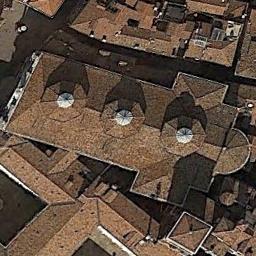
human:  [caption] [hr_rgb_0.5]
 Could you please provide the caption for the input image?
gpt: The church with three red circular roof is surrounded by many buildings .

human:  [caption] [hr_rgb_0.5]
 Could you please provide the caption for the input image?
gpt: The church with three circular domes and the rest of the church has some orange roofs .

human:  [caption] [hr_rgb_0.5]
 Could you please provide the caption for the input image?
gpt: A brown-roofed church with several domes on the main house in the middle .

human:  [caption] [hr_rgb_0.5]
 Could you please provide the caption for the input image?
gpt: This is a church with a roof like three umbrellas .

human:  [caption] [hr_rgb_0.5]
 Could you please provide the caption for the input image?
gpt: There are many buildings near the church .